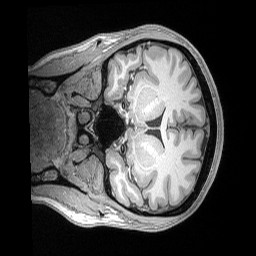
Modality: T1w
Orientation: coronal
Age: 21
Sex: female
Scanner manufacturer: siemens
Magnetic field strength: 3 T
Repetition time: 2.53 s
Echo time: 0.00164 s